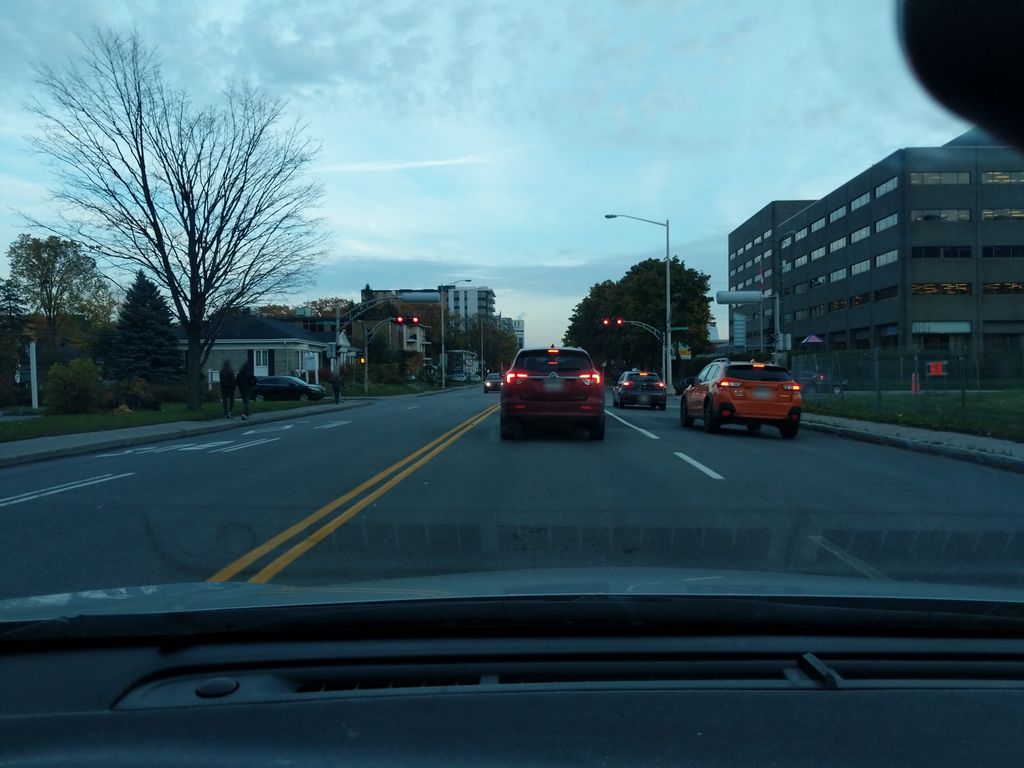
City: quebec_city